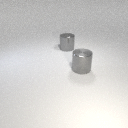
large gray metal cylinder to the left of large gray metal cylinder